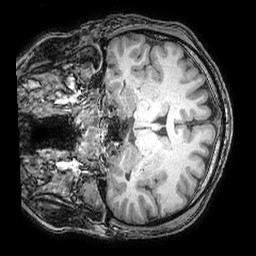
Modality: T1w
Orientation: coronal
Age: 32
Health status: ill
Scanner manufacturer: philips
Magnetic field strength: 3 T
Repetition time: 0.007 s
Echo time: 0.0035 s